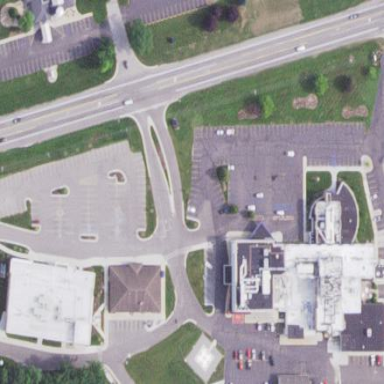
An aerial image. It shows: Hospital building with helipad for emergency medical transport.